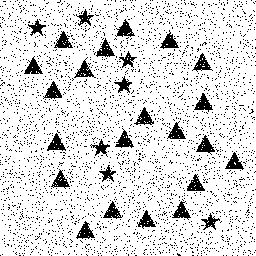
Squares: 0
Triangles: 21
Stars: 7
Total shapes: 28